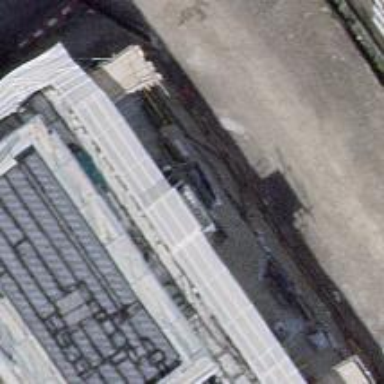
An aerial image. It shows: View of roof of building.